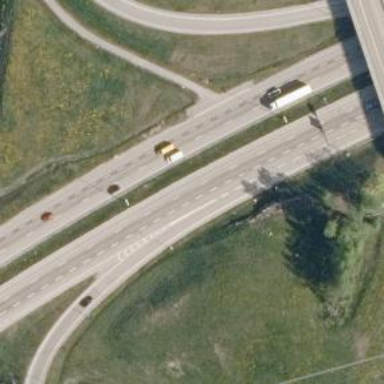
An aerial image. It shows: Trunk link highway with asphalt surface.